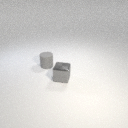
small gray rubber cylinder to the left of small gray metal cube